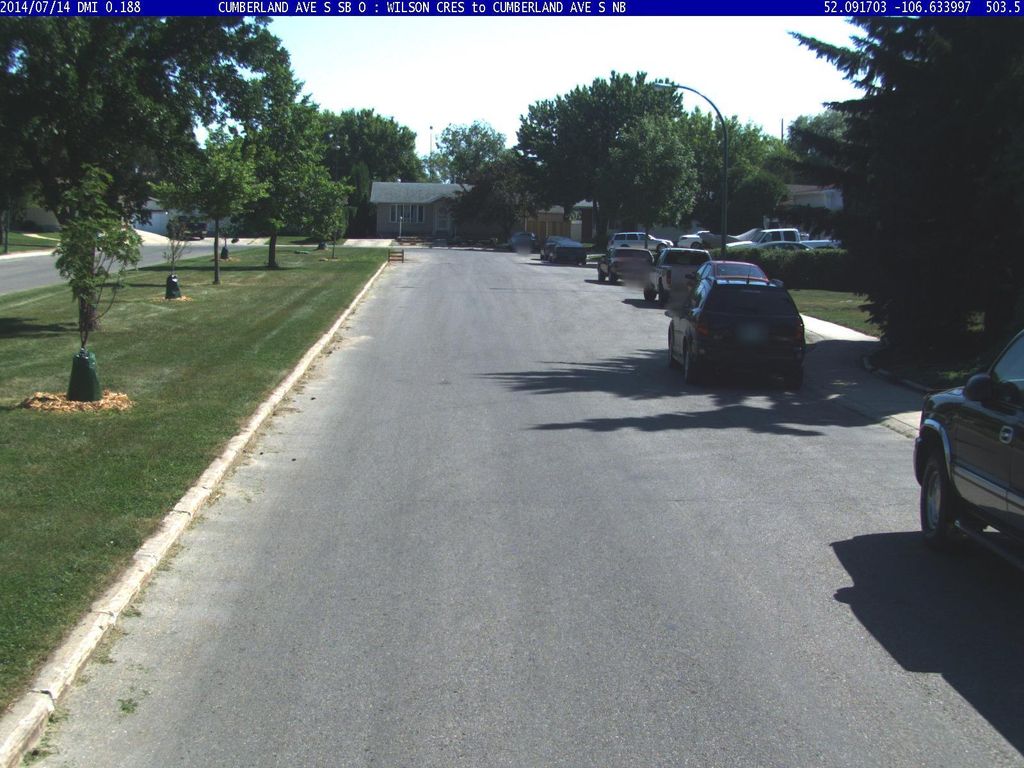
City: saskatoon